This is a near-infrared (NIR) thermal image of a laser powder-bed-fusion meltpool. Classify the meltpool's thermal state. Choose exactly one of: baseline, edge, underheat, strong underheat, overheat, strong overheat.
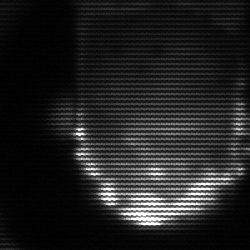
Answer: baseline